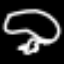
Label: frog